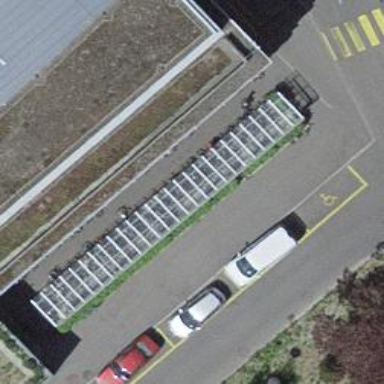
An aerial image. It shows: Bicycle parking facility.